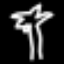
Label: palm tree